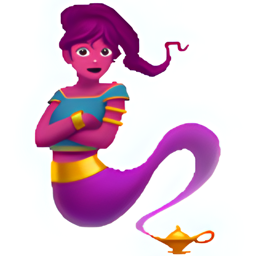
Name: woman genie
Emoji: 🧞‍♀️
Group: People & Body
Sub-group: person-fantasy